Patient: sex M, age 74
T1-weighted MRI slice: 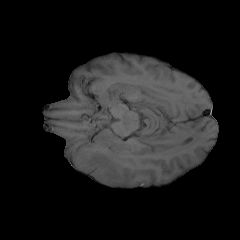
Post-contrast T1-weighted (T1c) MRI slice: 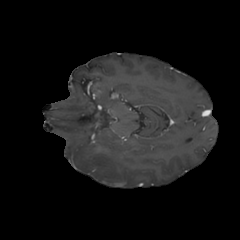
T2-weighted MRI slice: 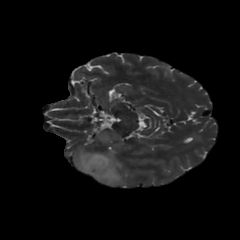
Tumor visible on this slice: yes
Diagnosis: Astrocytoma, IDH-wildtype
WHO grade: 3